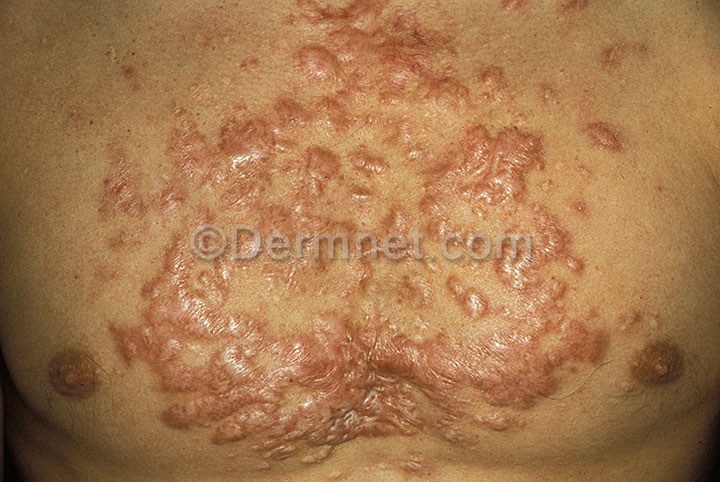
Disease: Seborrheic Keratoses and other Benign Tumors